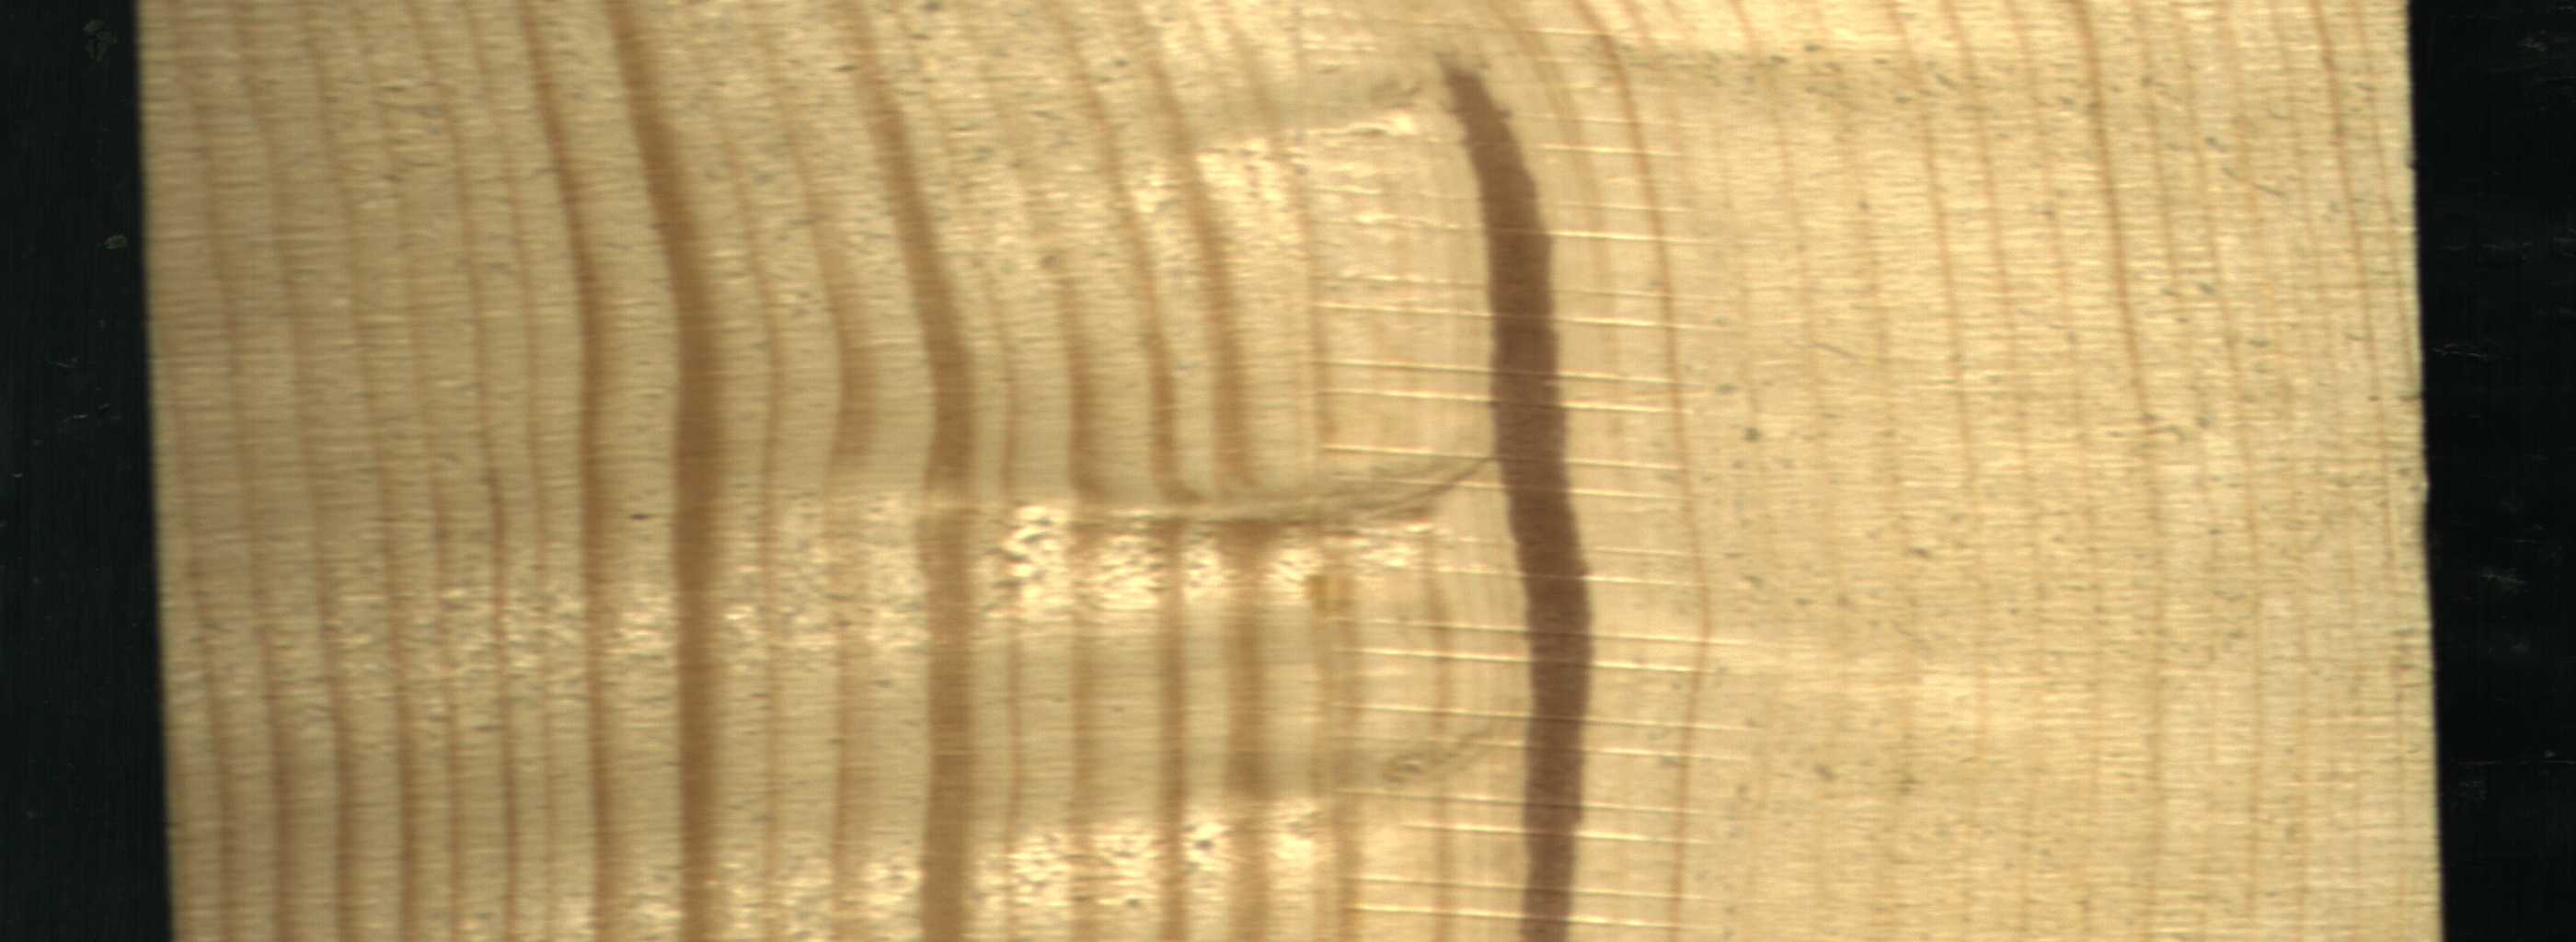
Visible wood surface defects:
Marrow